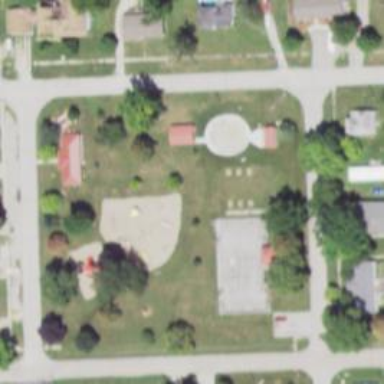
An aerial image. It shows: Playground with springy equipment.